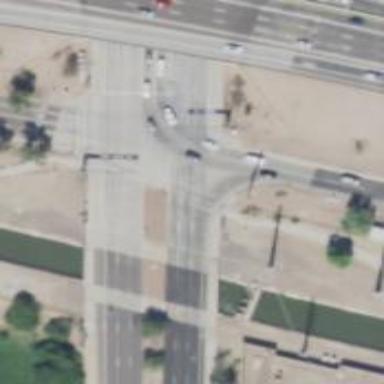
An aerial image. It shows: Solid stop line on the road.